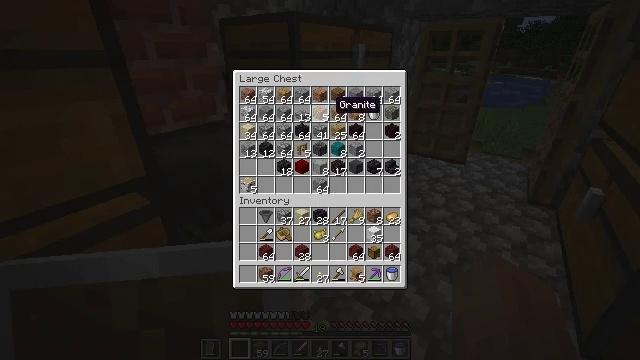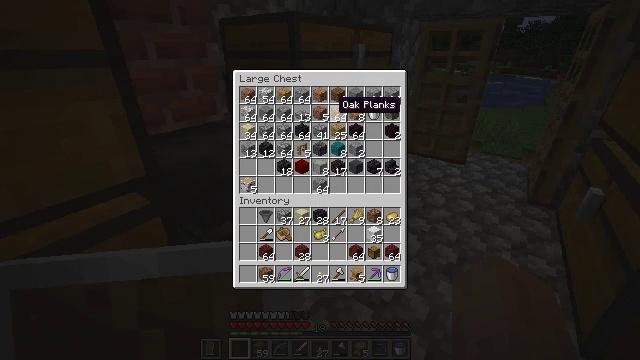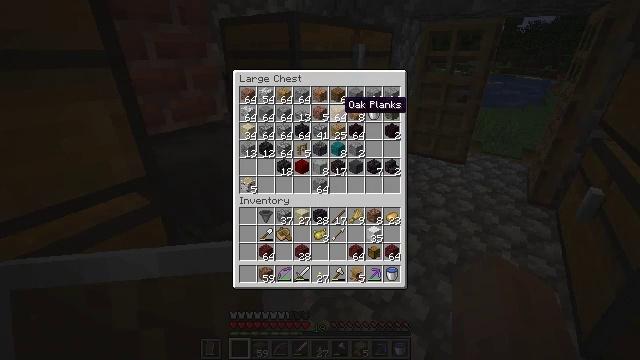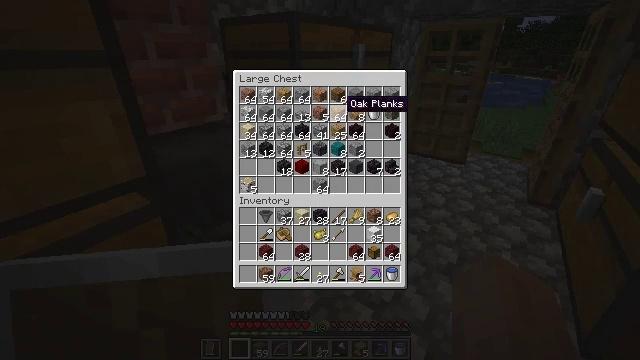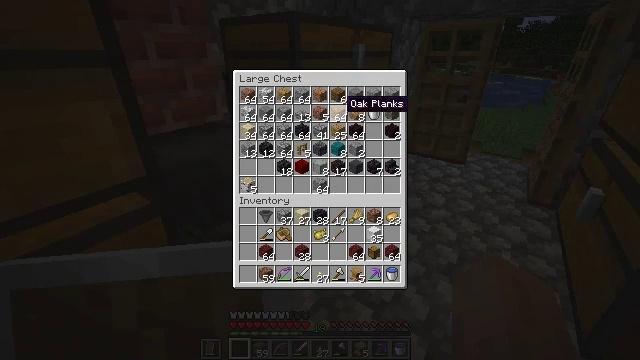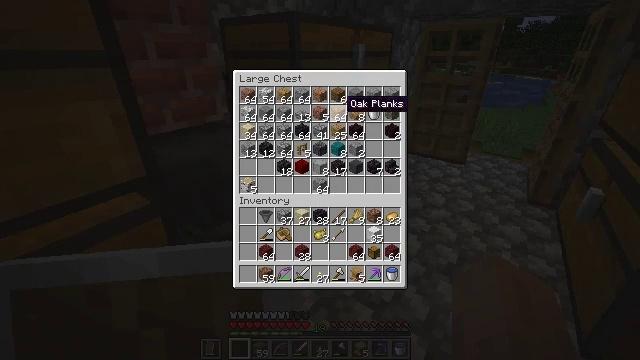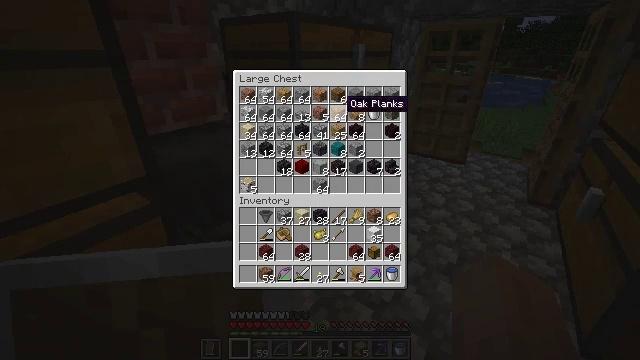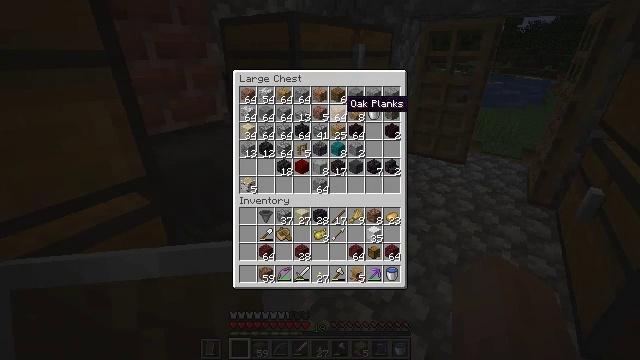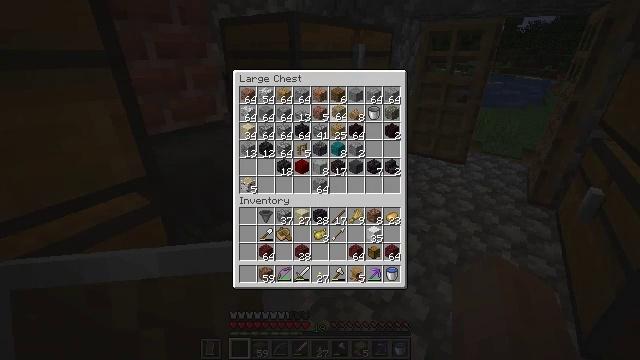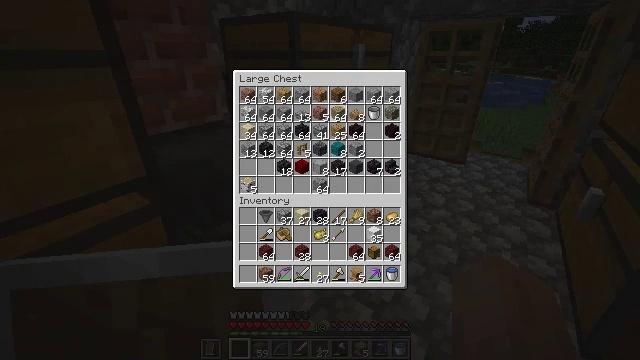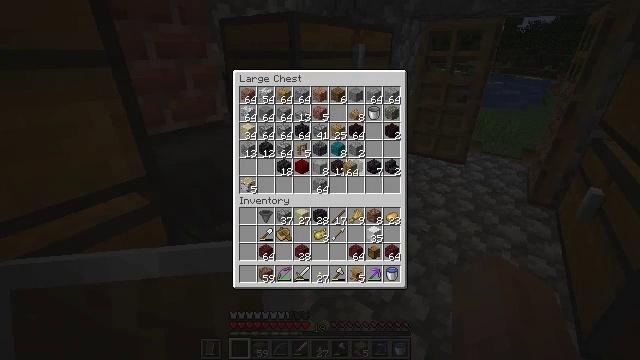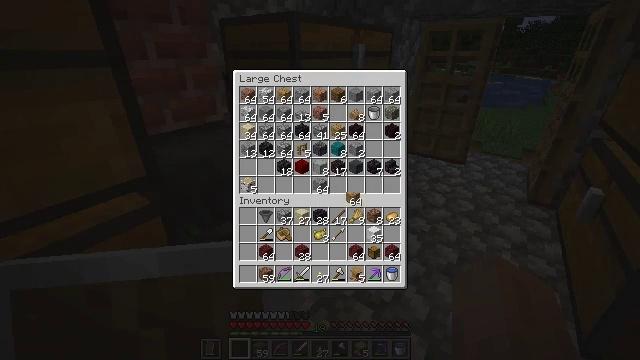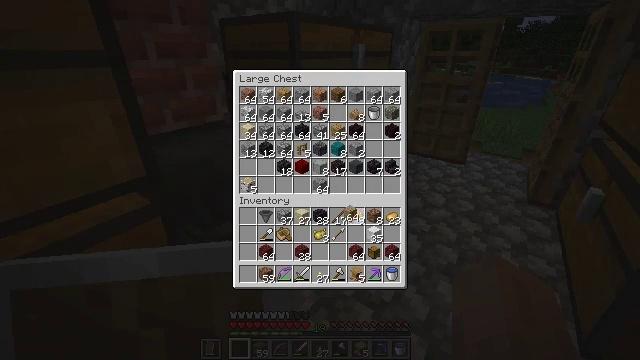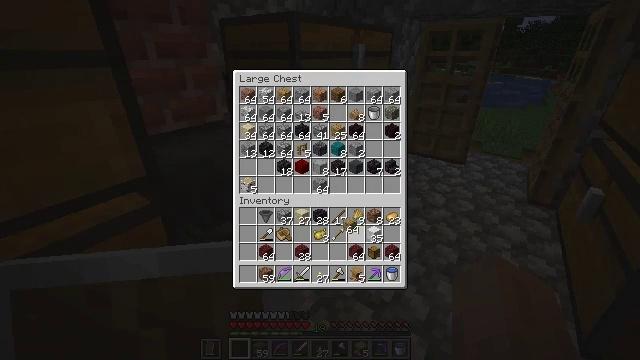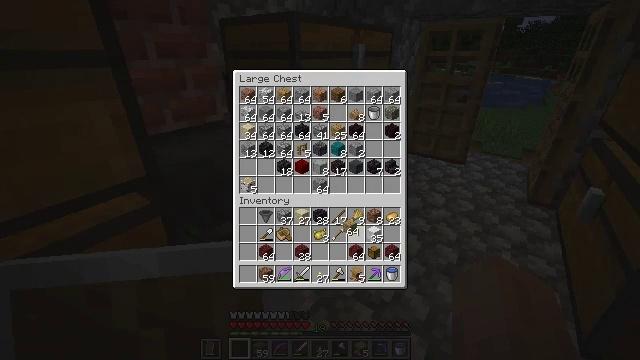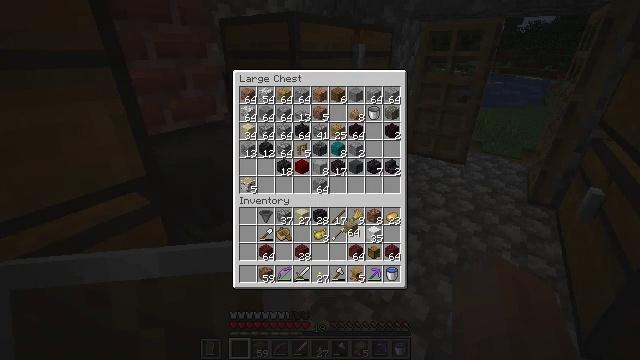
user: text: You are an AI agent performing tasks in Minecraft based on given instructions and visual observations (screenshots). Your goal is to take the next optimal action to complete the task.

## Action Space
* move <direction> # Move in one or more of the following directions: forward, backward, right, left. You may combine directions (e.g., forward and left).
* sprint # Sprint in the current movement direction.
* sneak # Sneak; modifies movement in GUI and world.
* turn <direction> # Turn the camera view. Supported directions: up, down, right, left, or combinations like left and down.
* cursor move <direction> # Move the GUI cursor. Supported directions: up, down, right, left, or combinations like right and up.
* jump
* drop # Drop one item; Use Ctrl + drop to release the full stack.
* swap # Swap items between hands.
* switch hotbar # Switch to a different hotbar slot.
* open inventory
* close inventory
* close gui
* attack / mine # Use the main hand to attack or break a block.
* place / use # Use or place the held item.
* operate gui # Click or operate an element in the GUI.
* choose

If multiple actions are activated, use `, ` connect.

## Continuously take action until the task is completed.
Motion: motion action
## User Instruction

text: Craft an oak sign with planks and sticks.
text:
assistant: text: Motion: no_op
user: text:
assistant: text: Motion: no_op
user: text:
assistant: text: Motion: no_op
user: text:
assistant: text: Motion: no_op
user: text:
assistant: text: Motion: no_op
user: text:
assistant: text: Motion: no_op
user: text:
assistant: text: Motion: no_op
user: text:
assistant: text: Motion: attack / mine
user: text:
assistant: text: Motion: attack / mine
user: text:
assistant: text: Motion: turn right and down
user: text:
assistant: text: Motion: turn down
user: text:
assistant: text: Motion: turn down
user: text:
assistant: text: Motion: turn down
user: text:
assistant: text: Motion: no_op
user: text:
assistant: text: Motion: no_op
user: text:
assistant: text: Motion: no_op
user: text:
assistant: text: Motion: no_op
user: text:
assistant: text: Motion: no_op
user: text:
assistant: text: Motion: attack / mine
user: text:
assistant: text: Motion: attack / mine
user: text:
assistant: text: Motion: no_op
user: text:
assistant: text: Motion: turn up
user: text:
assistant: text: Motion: turn up
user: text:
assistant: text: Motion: turn up
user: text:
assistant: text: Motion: turn up
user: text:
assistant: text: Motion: no_op
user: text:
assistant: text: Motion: turn up
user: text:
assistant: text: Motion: turn up
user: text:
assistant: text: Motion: no_op
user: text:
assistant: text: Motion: no_op